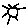
Label: sun